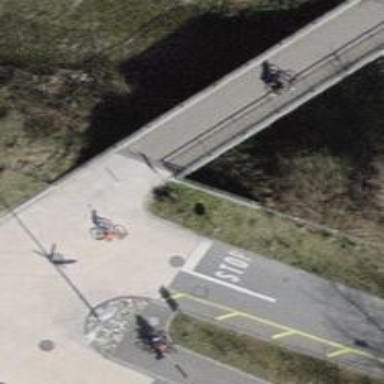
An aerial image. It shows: Bollard barrier.